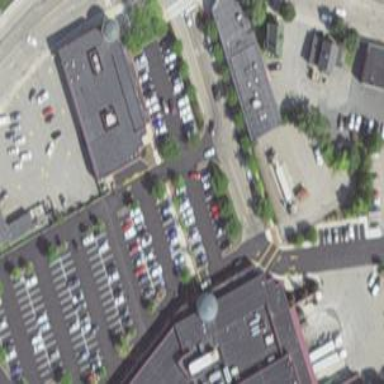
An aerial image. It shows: Service road with asphalt surface lined with commercial buildings.